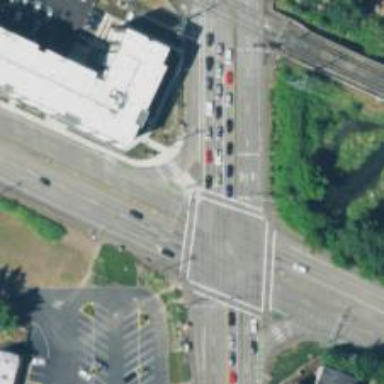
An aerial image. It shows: Footway located on traffic island.